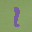
Label: 1